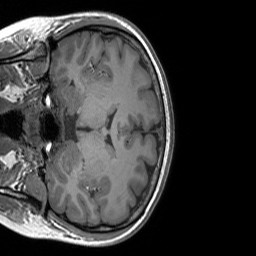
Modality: T1w
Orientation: coronal
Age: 22
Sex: female
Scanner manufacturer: siemens
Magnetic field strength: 3 T
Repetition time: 1.8 s
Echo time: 0.00252 s